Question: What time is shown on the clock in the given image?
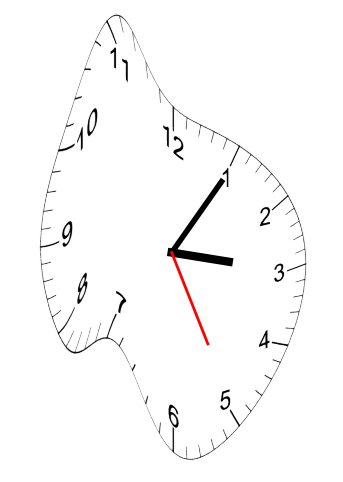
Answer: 03:05:25